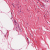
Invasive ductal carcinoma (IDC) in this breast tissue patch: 0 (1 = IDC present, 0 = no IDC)